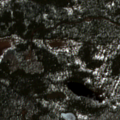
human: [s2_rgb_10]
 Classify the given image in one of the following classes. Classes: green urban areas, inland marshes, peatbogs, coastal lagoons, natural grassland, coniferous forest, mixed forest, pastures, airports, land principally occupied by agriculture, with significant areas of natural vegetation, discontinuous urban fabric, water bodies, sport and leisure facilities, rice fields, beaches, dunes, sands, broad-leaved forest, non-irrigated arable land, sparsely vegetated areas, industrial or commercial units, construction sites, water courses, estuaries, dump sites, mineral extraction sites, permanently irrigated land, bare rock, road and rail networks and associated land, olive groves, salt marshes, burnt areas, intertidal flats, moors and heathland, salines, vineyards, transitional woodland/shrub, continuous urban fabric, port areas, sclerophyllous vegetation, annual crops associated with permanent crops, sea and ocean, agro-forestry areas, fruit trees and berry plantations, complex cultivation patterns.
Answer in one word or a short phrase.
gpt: coniferous forest, transitional woodland/shrub